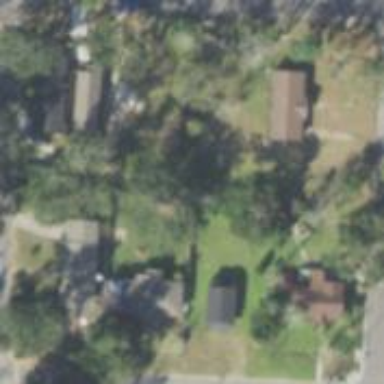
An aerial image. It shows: Residential area composed of single-family homes.